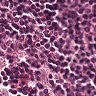
Metastatic tissue present: no